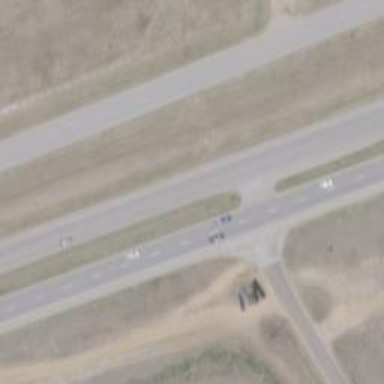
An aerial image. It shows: Trunk highway.